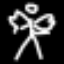
Label: angel